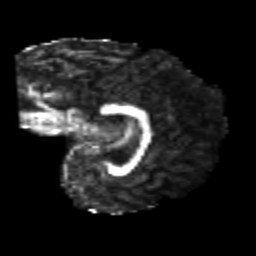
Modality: FA
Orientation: sagittal
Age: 23
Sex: female
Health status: healthy
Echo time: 0.074 s